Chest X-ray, AP view. Patient: 37 years old, sex M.
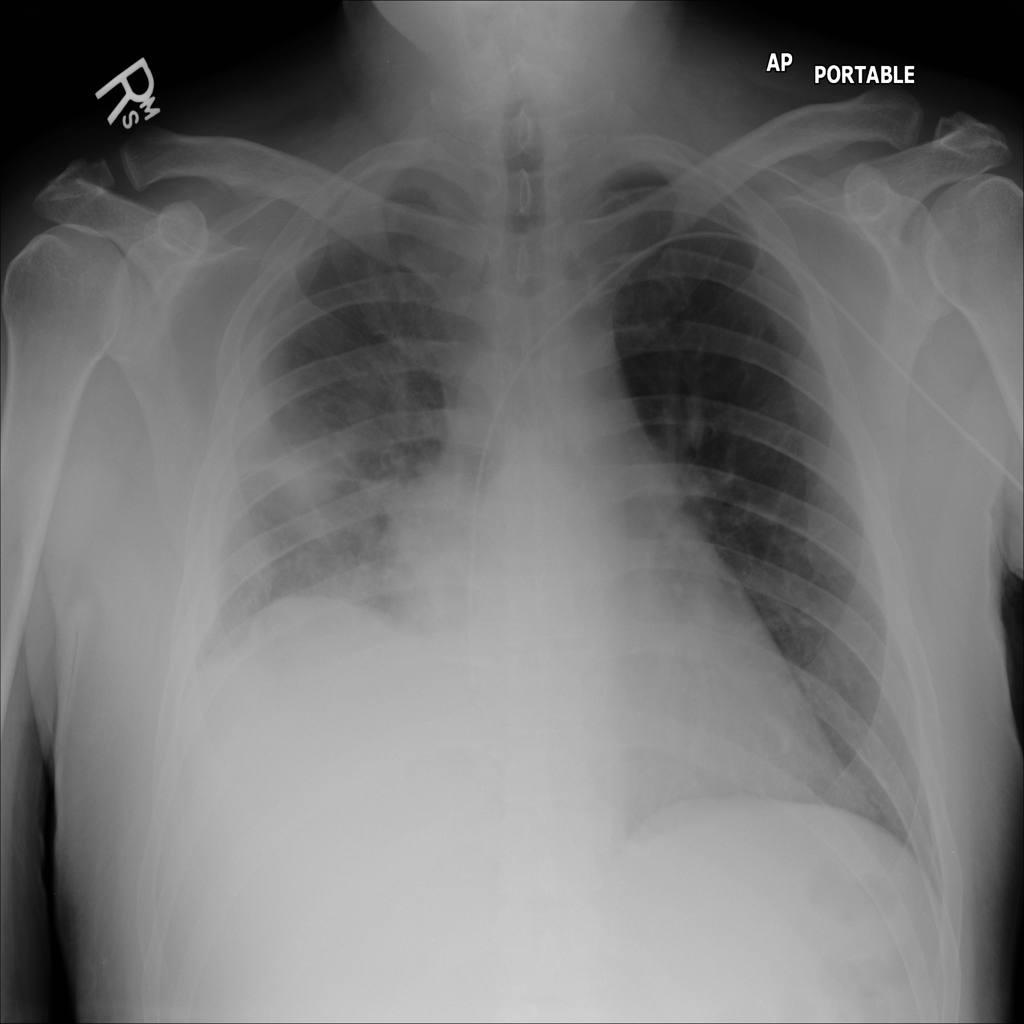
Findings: Infiltration